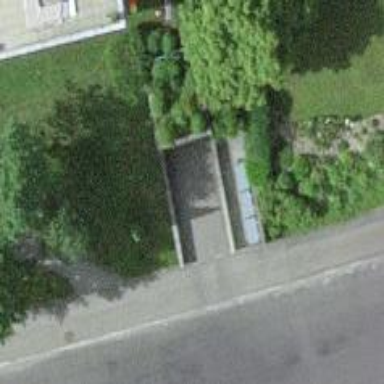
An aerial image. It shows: Retaining wall.